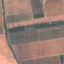
Label: PermanentCrop